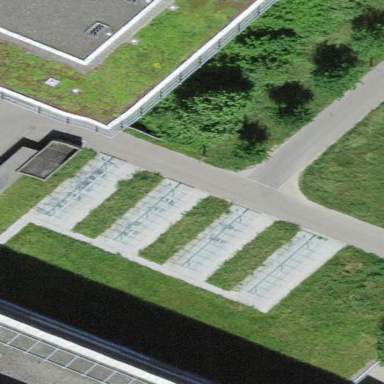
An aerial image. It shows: Bicycle parking area with stands.